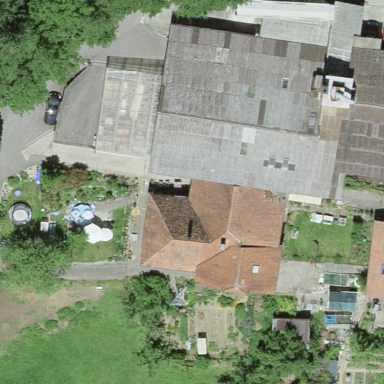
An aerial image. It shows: Farmyard area.